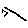
Label: line